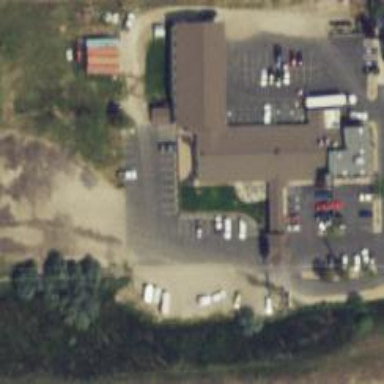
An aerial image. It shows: Building that is motel.